Aerial crown-view tile of a tropical tree (Barro Colorado Island, Panama), acquired 20250715:
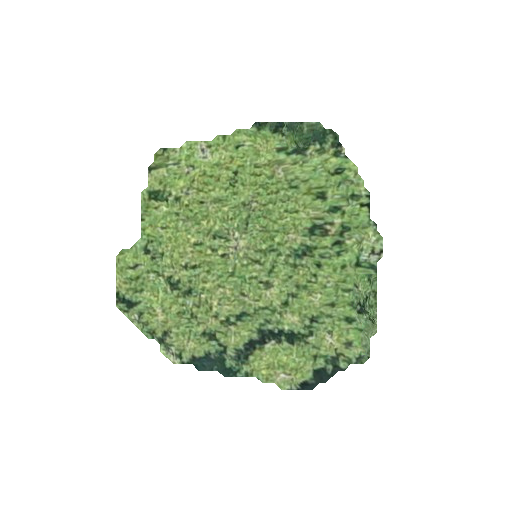
Species: Virola surinamensis
GBIF accepted scientific name: Virola surinamensis
Crown area: 81.631 m²